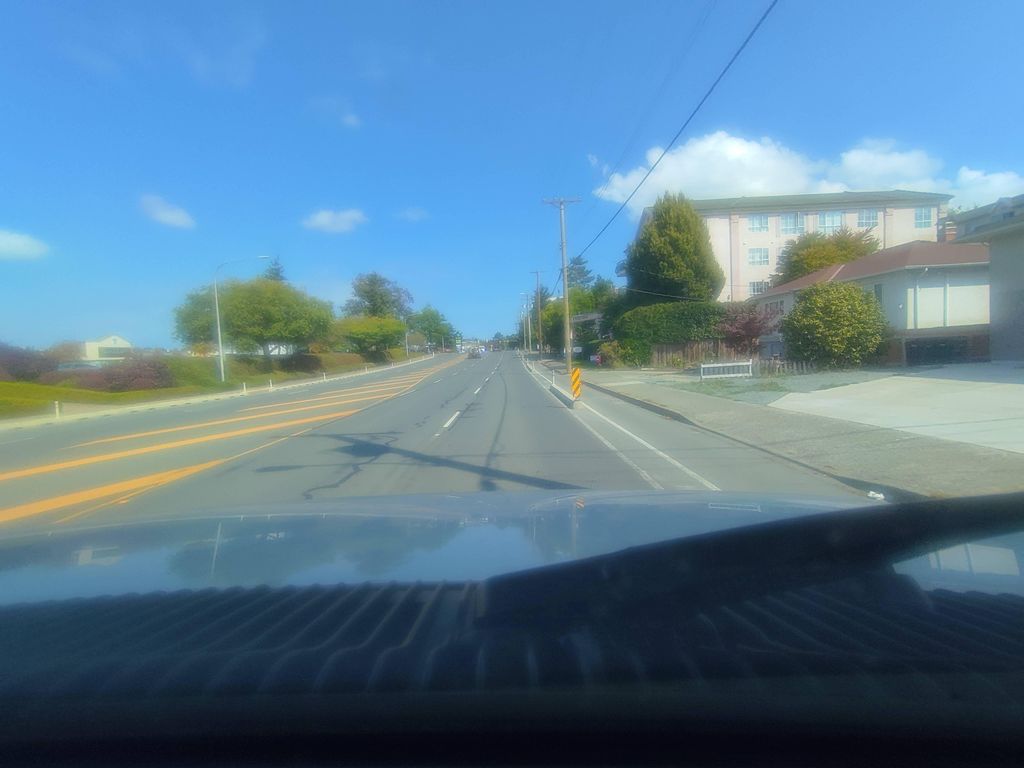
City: victoria